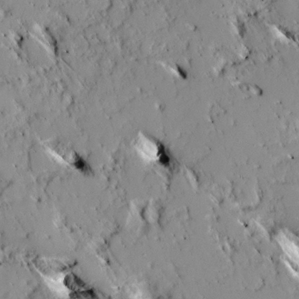
Label: non_frost